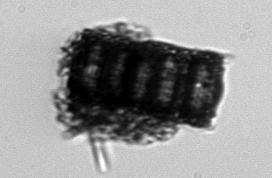
Label: Paralia_sulcata